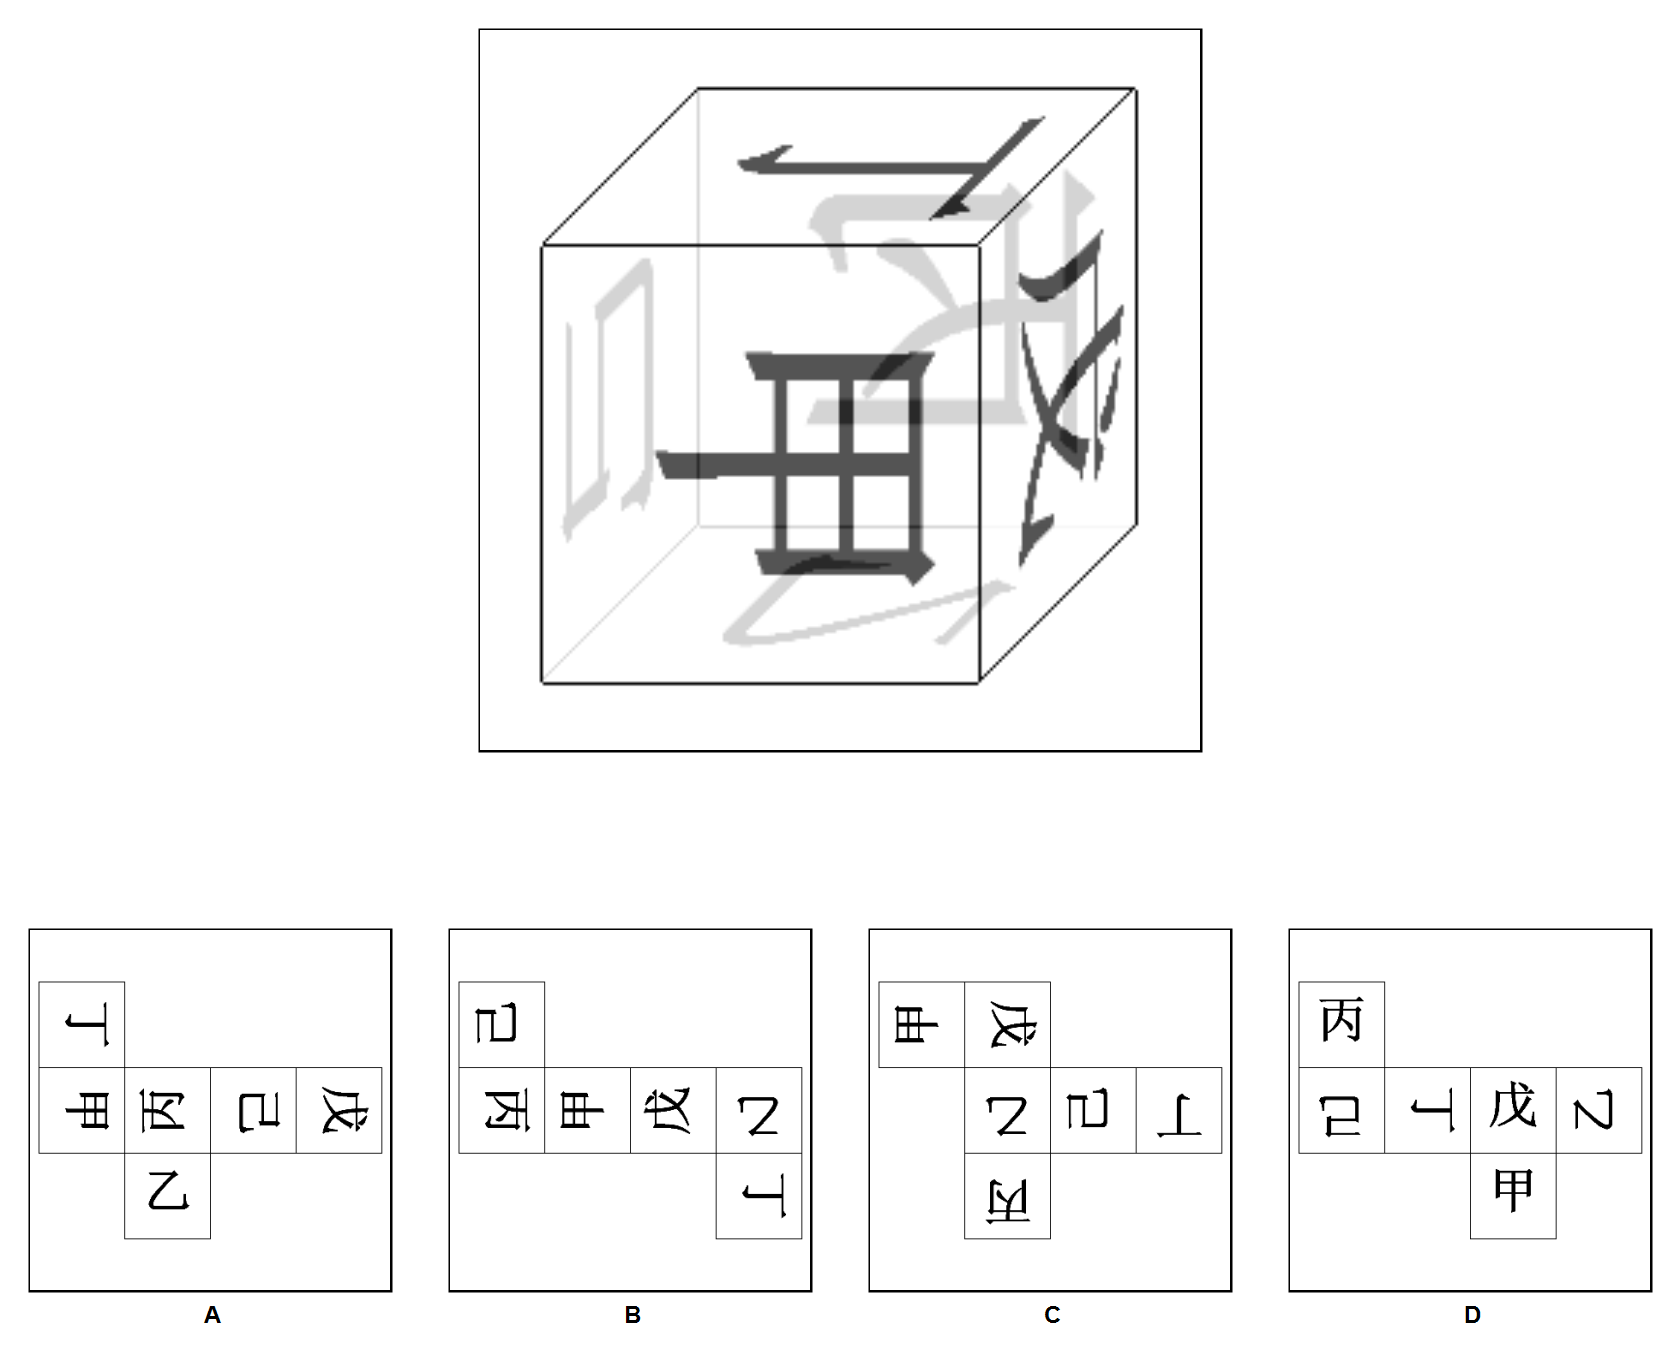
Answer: D